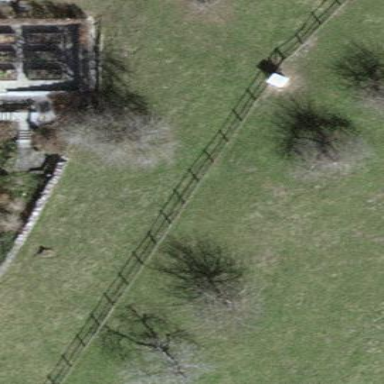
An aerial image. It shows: Fence is in the image.